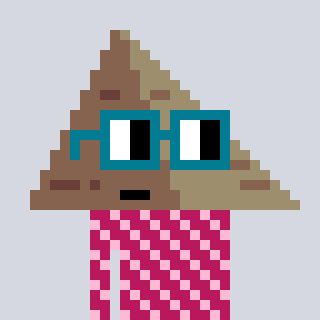
a pixel art character with square dark green glasses, a pyramid-shaped head and a darkpink-colored body on a cool background